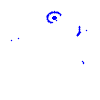
Particle: electron